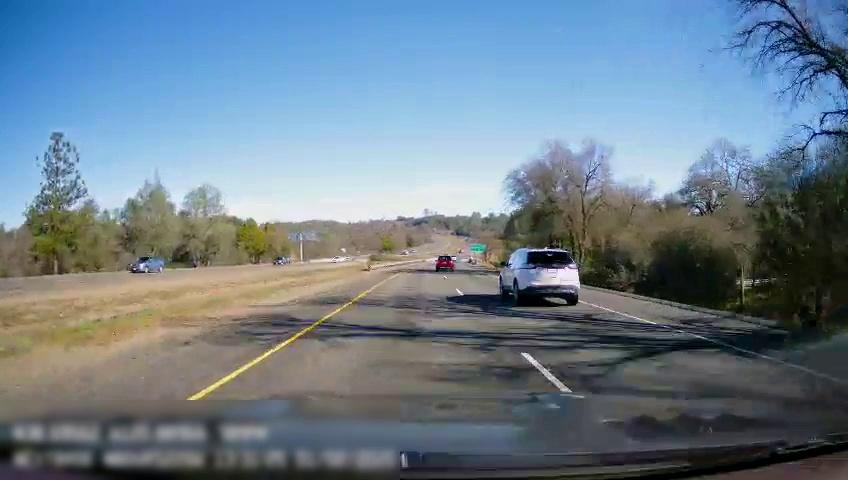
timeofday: Day
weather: Sunny
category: Drivable Space
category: Drivable Space
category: Vehicles | SUV
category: Vehicles | Truck
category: Vehicles | Car
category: Vehicles | SUV
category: Vehicles | SUV
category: Lanes | Current Lane
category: Lanes | Current Lane
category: Lanes | Alternate Lane
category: Traffic | Signs